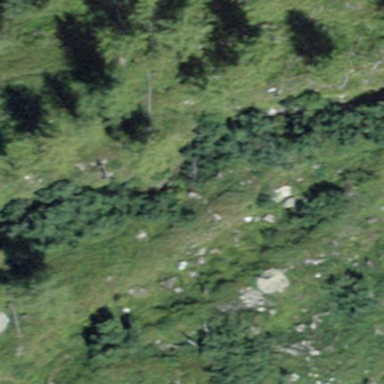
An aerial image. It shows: Forest area.